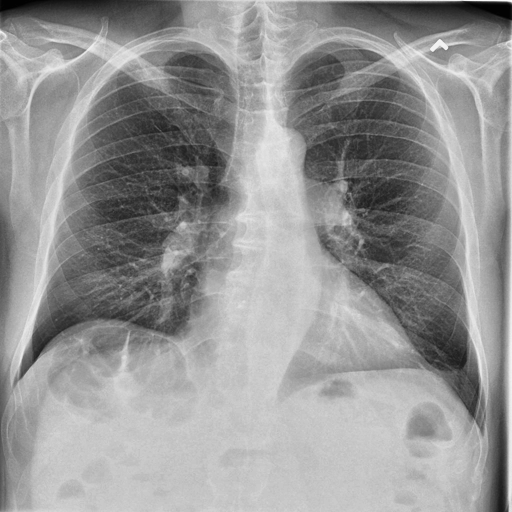
Finding: NORMAL